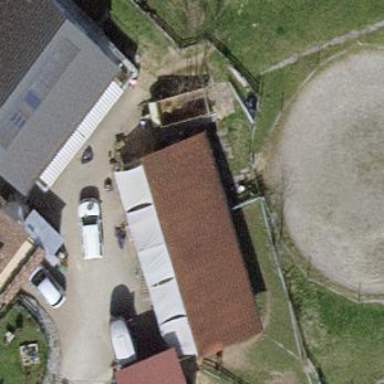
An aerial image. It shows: Stable building.